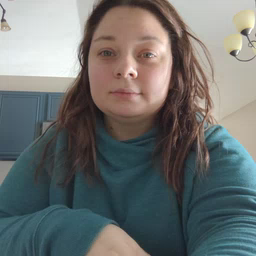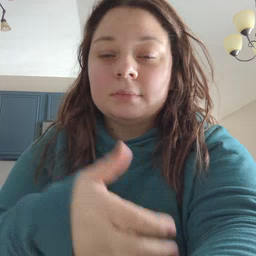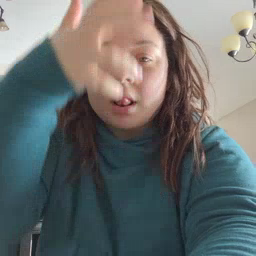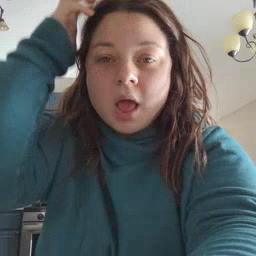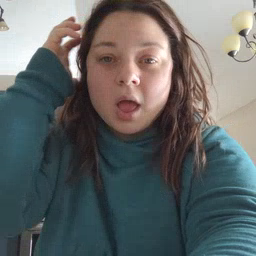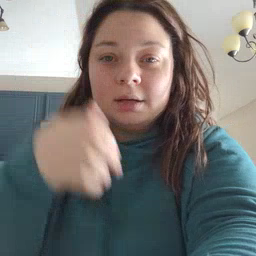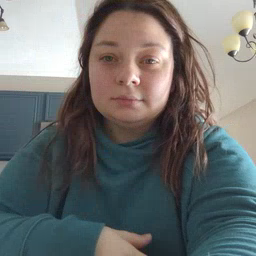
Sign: lion